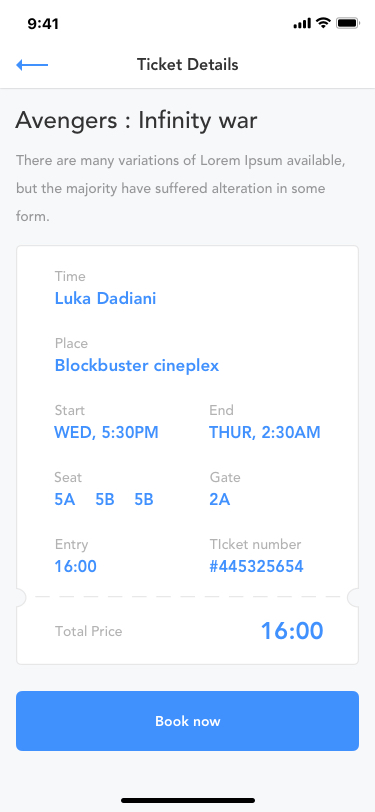
Text in this UI design:
Time
Luka Dadiani
Place
Blockbuster cineplex
TIcket number
#445325654
Start
WED, 5:30PM
End
THUR, 2:30AM
Seat
5A
5B
5B
Gate
2A
Entry
16:00
Total Price
16:00
Avengers : Infinity war
There are many variations of Lorem Ipsum available, but the majority have suffered alteration in some form.